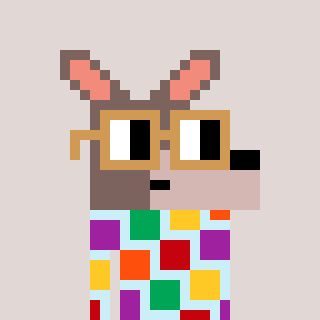
a pixel art character with square brown glasses, a kangaroo-shaped head and a cold-colored body on a warm background